Question: If I create a ListView in JavaFX like this:
'''
ObservableList<String> elements = FXCollections.observableArrayList("John", "Doe");
ListView<String> lView = new ListView<String>(elements);
'''
What I want to do is draw a line starting from the end of a row in the ListView, say from "John"
To do this, I need the location(x,y) of the row "John". Is it possible to get the location?
This is a sample interface that I got using Swing and Piccolo2D. However, using that library is painful. I am wondering if I can do the same in JavaFX

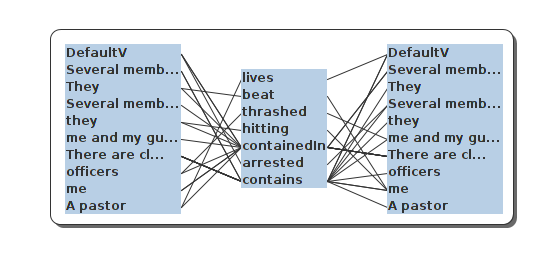
Answer: It is possible, but it may not be as straight forward as you hoped. In order to determine the layout coordinates for a particular 'Cell' within a 'ListView' (or 'TableView/TreeView') you need to have access to that particular 'Cell' object. The best way (and maybe only way in JavaFX 2.2) is to provide the container with a custom 'Cell' and 'CellFactory' that exposes each 'Cell'. How you expose the 'Cell' depends on what your triggers are for drawing the line.
Bases on your illustration, you'll need access to each cell once the 'ListView's are populated. You can do this with a 'List<ListCell<String>>' field in the 'CellFactory'. I'll mention one caveat here about 'ListCell's. The 'ListViewSkin' will reuse 'Cell's whenever possible. That means that if you are going to try to populate and connect a list that ends up scrolling, then keeping your lines in the right place will be much more difficult. I'd recommend trying to ensure that all your list items fit on screen.
Below is an example with some notes in the comments. Take note that getting the correct coordinates for drawing your 'Line' will probably require calculating the offset of your SceneGraph which I didn't do in this example.
'''
package listviewcellposition;
import java.util.ArrayList;
import java.util.List;
import javafx.application.Application;
import javafx.scene.Scene;
import javafx.scene.control.*;
import javafx.scene.layout.*;
import javafx.scene.paint.Color;
import javafx.scene.shape.Line;
import javafx.stage.Stage;
import javafx.util.Callback;
public class ListViewCellPosition extends Application {
// CustomCellFactory for creating CustomCells
public class CustomCellFactory implements
Callback<ListView<String>, ListCell<String>> {
List<ListCell<String>> allCells = new ArrayList<>();
@Override
public ListCell<String> call(final ListView<String> p) {
final CustomCell cell = new CustomCell();
allCells.add(cell);
return cell;
}
public List<ListCell<String>> getAllCells() {
return allCells;
}
}
// CustomCell is where the exposure occurs. Here, it's based on the
// Cell being selected in the ListView. You could choose a different
// trigger here but you'll need to explore.
public class CustomCell extends ListCell<String> {
// General display stuff
@Override
protected void updateItem(String item, boolean empty) {
super.updateItem(item, empty);
if (empty) {
setText(null);
setGraphic(null);
} else {
setText(item == null ? "" : item);
setGraphic(null);
}
}
}
@Override
public void start(Stage primaryStage) {
// This pane will contain the lines after they are created.
// I set it into an AnchorPane to avoid having to deal with
// resizing.
Pane linePane = new Pane();
AnchorPane pane = new AnchorPane();
pane.setPrefSize(100, 250);
AnchorPane.setBottomAnchor(linePane, 0.0);
AnchorPane.setLeftAnchor(linePane, 0.0);
AnchorPane.setRightAnchor(linePane, 0.0);
AnchorPane.setTopAnchor(linePane, 0.0);
pane.getChildren().add(linePane);
ListView<String> lView = new ListView<>();
lView.setPrefSize(100, 250);
CustomCellFactory lCellFactory = new CustomCellFactory();
lView.setCellFactory(lCellFactory);
ListView<String> rView = new ListView<>();
rView.setPrefSize(100, 250);
CustomCellFactory rCellFactory = new CustomCellFactory();
rView.setCellFactory(rCellFactory);
lView.getItems().addAll("Bill", "Doctor", "Steve", "Joanne");
rView.getItems().addAll("Seuss", "Rowling", "King", "Shakespeare");
HBox root = new HBox();
root.getChildren().addAll(lView, pane, rView);
Scene scene = new Scene(root, 300, 250);
primaryStage.setScene(scene);
primaryStage.show();
connectCells(lCellFactory, "Bill", rCellFactory, "Shakespeare", linePane);
connectCells(lCellFactory, "Doctor", rCellFactory, "Seuss", linePane);
connectCells(lCellFactory, "Steve", rCellFactory, "King", linePane);
connectCells(lCellFactory, "Joanne", rCellFactory, "Rowling", linePane);
}
// Looks up the ListCell<> for each String and creates a Line
// with the coordinates from each Cell. The calculation is very
// contrived because I know that all the components have the same
// x-coordinate. You'll need more complicated calculations if your
// containers are not aligned this way.
private void connectCells(CustomCellFactory lCellFactory, String lVal,
CustomCellFactory rCellFactory, String rVal, Pane linePane) {
List<ListCell<String>> lList = lCellFactory.getAllCells();
ListCell<String> lCell = null;
for (ListCell<String> lc : lList) {
if (lc.getItem() != null && lc.getItem().equals(lVal)) {
lCell = lc;
break;
}
}
List<ListCell<String>> rList = rCellFactory.getAllCells();
ListCell<String> rCell = null;
for (ListCell<String> rc : rList) {
if (rc.getItem() != null && rc.getItem().equals(rVal)) {
rCell = rc;
break;
}
}
if (lCell != null && rCell != null) {
double startY = lCell.getLayoutY() +
(lCell.getBoundsInLocal().getHeight() / 2);
double endY = rCell.getLayoutY() +
(rCell.getBoundsInLocal().getHeight() / 2);
Line line = new Line(0, startY,
linePane.getBoundsInParent().getWidth(), endY);
line.setStrokeWidth(2);
line.setStroke(Color.BLACK);
linePane.getChildren().add(line);
}
}
public static void main(String[] args) {
launch(args);
}
}
'''